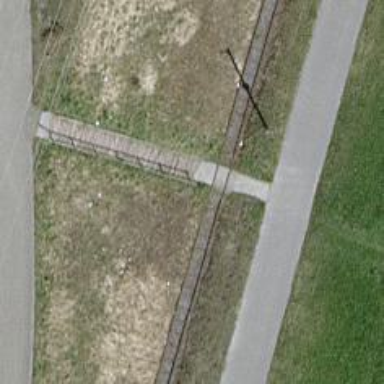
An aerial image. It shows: Set of steps on the road.